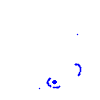
Particle: kaon